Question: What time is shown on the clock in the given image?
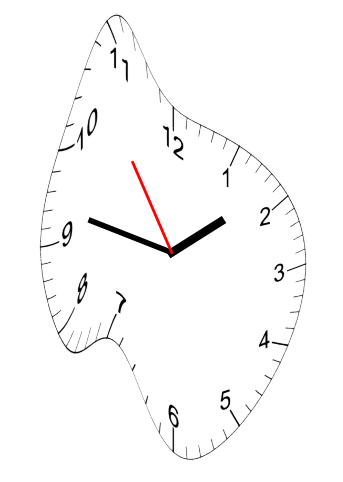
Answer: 01:46:54